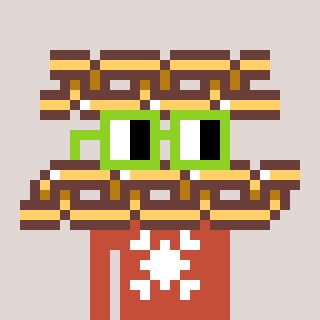
a pixel art character with square light green glasses, a chain-shaped head and a rust-colored body on a warm background